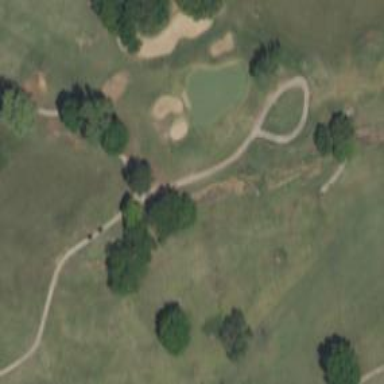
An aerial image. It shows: Pathway for golfing.